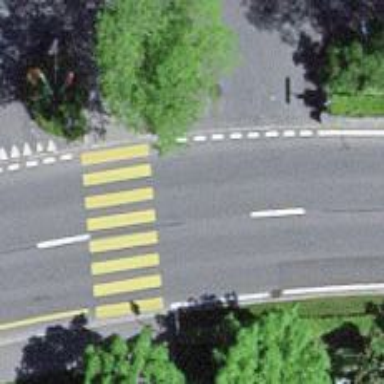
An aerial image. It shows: Uncontrolled zebra crossing on the road.